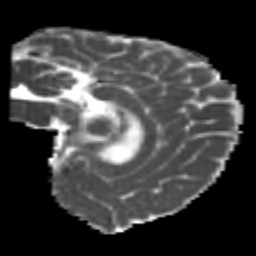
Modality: MD
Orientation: sagittal
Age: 21
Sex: male
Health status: healthy
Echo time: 0.074 s